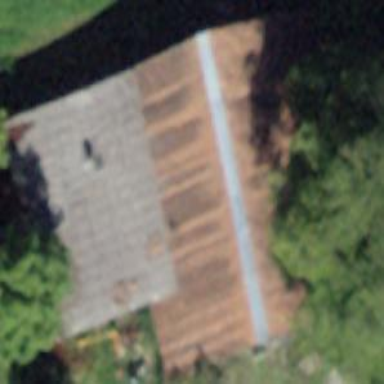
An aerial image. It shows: Rural barn.